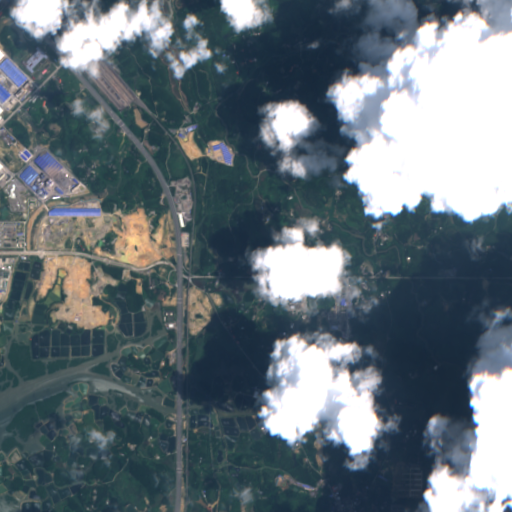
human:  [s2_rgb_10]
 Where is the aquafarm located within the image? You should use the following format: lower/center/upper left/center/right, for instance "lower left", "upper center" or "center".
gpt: The aquafarm is located in the center of the image.
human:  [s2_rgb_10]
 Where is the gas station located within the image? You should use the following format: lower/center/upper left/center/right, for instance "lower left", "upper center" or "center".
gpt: The gas station is located in the center left of the image.
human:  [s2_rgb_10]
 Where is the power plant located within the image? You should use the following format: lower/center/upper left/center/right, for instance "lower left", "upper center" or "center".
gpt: There is no power plant in the image.